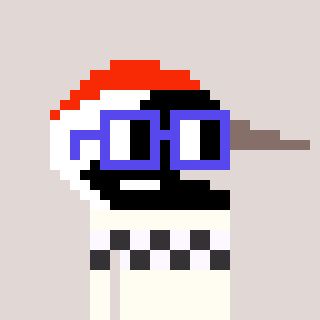
a pixel art character with square blue glasses, a crane-shaped head and a grayscale-colored body on a warm background